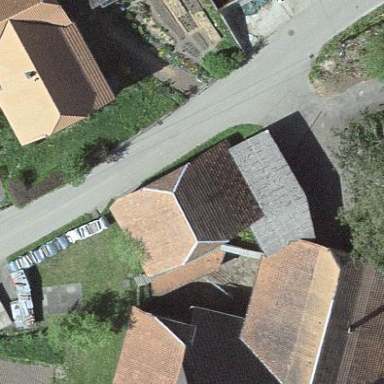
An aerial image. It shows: Rural barn.